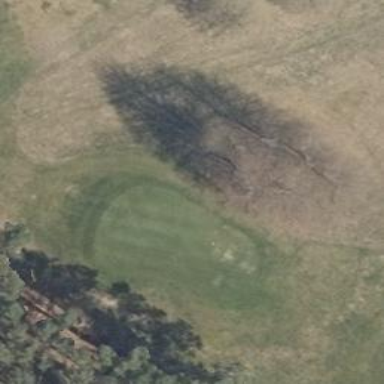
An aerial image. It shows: Golf tee.